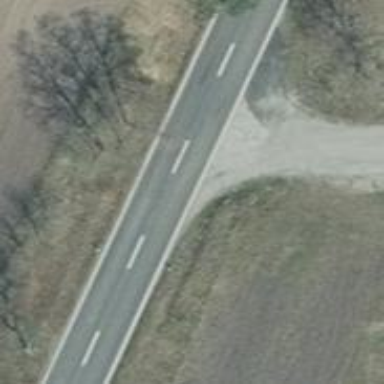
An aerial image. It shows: Secondary road with asphalt surface.